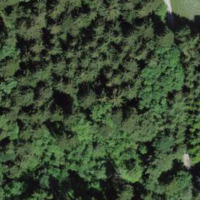
EUNIS habitat code: 43
Species observed at this site:
Fraxinus excelsior